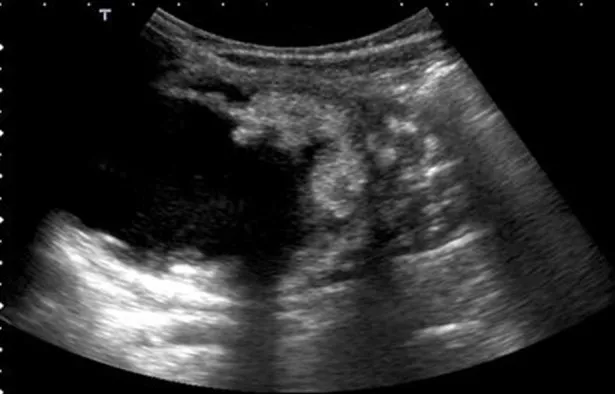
Nodular protrusion of the solid component towards the central region and anechoic-cystic central component is seen. Calcifications are not remarkable in US.
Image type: radiology (ultrasound)